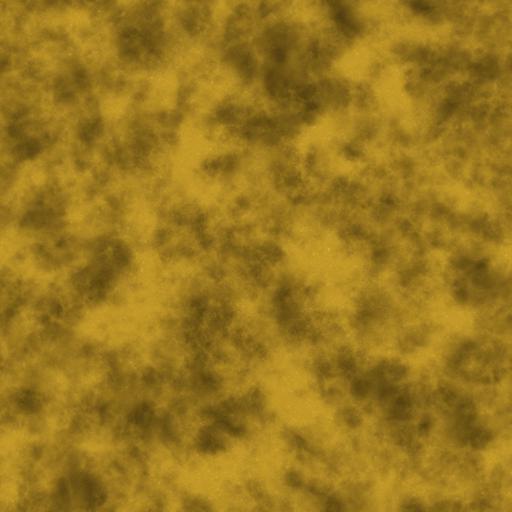
Tags: dirt dirty sponge yellow